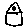
Label: house